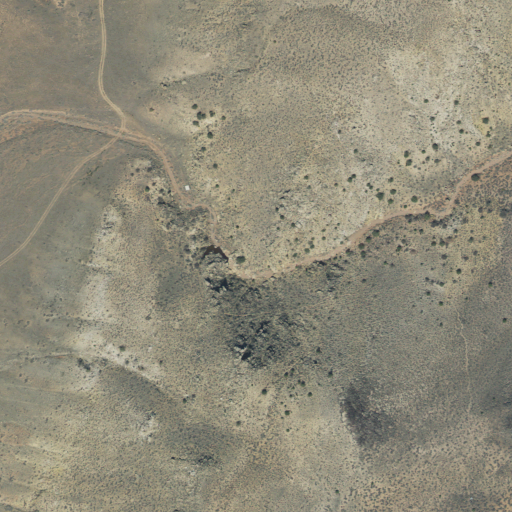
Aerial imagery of gap in Utah named Little Gap containing only shrub